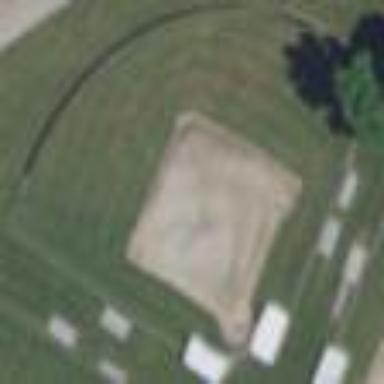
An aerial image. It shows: Baseball pitch for leisure land.